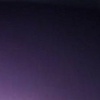
Label: space